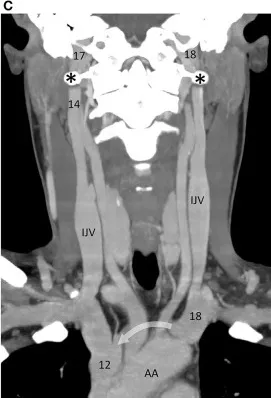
Montage of CT images following intravenous contrast, outlining the arterial and venous angioarchitecture of the neck. (B) Axial slice through the thoracic inlet at the level of the left brachiocephalic vein (arrowheads) showing marked narrowing in front of the right brachiocephalic artery (BC, right brachiocephalic artery; AA, aortic arch).
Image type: radiology (ct)